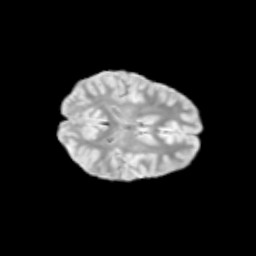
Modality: T2w
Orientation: axial
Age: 10
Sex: female
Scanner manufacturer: siemens
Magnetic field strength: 3 T
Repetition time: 3.8 s
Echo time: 0.07 s